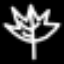
Label: leaf